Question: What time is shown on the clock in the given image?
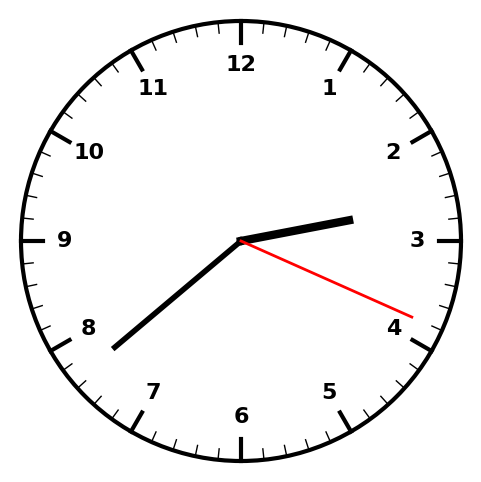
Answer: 02:38:19